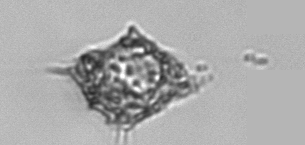
Label: Dictyocha